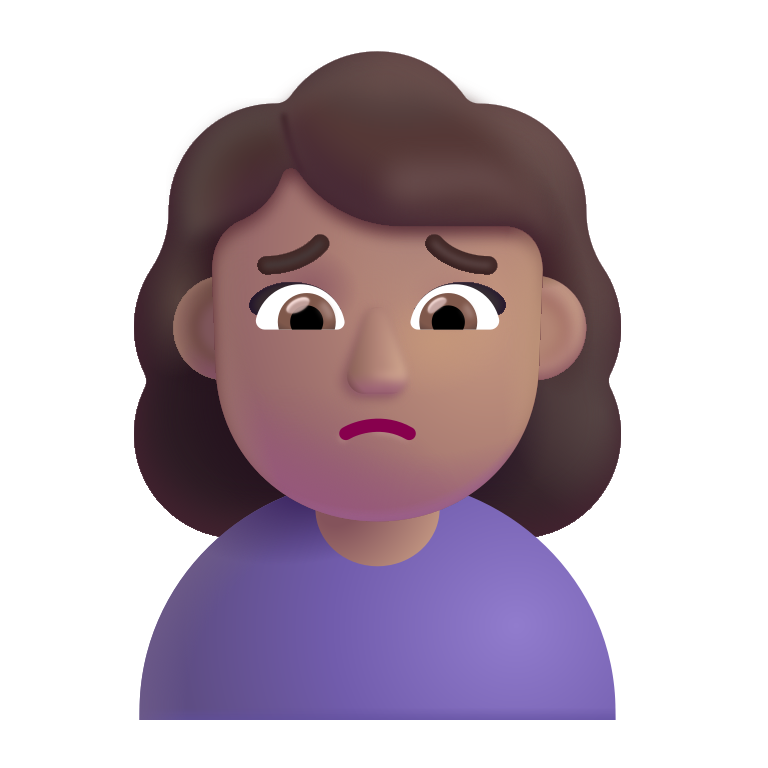
woman frowning color